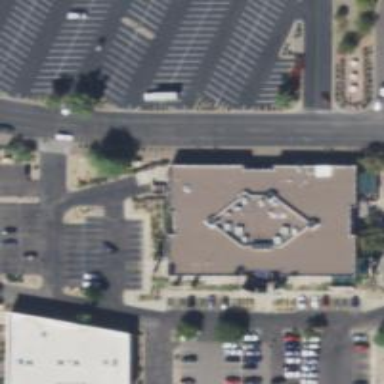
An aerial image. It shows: Building that houses supermarket.